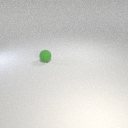
small green rubber sphere